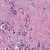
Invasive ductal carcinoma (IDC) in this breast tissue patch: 1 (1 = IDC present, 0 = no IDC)